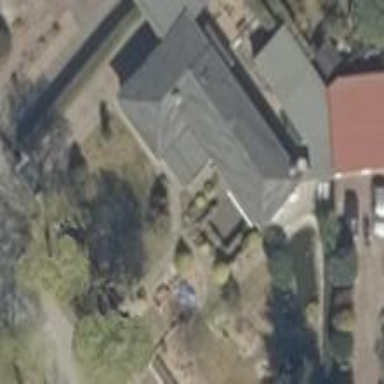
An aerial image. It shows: House with hipped roof.